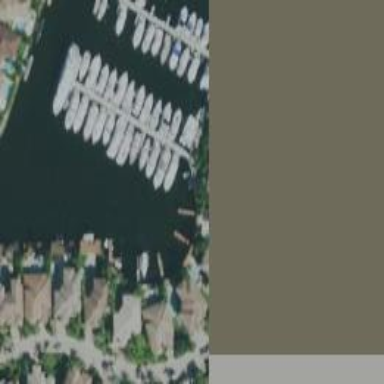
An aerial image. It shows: Boatyard along the waterway.